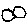
Label: circle